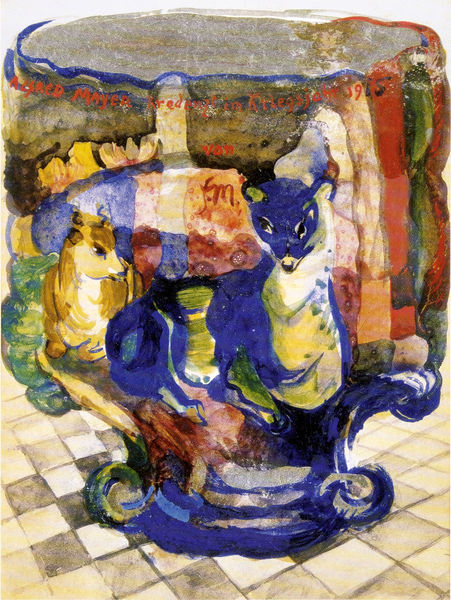
Titel: Pokal mit Fuchs und Rehbock
Künstler: Franz Marc
Institution: Thyssen-Bornemisza Collections
Schlagwörter: blau, gemälde, weiß, wolf, aquarell, gelb, grün, ocker, braun, bunt, glas, grau, kariert, orange, schwarz, stirn, stuhl, tisch, zeichnung, hund, obst, rot, tier, tiere, expressionismus, karo, malerei, schachbrett, schachbrettmuster, trinken, augen, schale, sockel, bild, signatur, öl, boden, kelch, keramik, krug, stilleben, stillleben, vase, huf, topf, farbig, schrift, abstrakt, farben, fläche, farbe, graphik, kuh, rind, hocker, krieg, inschrift, streifen, tasse, jahreszahl, leuchten, becher, karos, katze, tusche, gefäß, lamm, schaf, fuss, denkmal, acryl, loch, fliesen, text, buchstaben, beschriftung, worte, kachel, kacheln, mosaik, entwurf, kapitell, jahr, schachmuster, fuchs, obstschale, voluten, reh, expressiv, volute, schnecken, ochse, stier, schaaf, gegenstand, objekt, vierecke, blauer reiter, farbigkeit, grell, ochs, taufbecken, franz marc, marc, füchse, hocer, lapitell, leutkraft, schachvbrett, evangelisten, blue, teiere, alfred, marlerei, 1915, fm, cow, falbe, foyance, reeh, errinerung, blau bunt, mayer, fuchs balu, aquarqll, alfred mayer